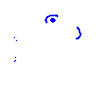
Particle: pion